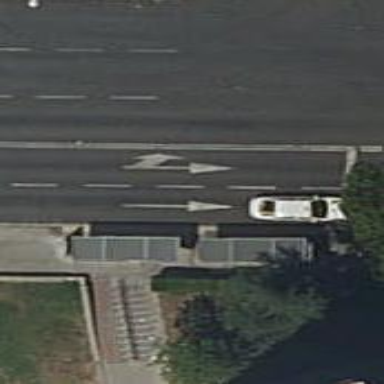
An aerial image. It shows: Bus stop with shelter. It is platform for public transport.